Question: Here is my code:
'''
<table border="1"><td>
<table border="1"><tr>
<td>A</td>
<td>
<table border="1"><tr>
<tr>
<td><b>B</b></td>
<td><b>C</b></td>
<td>D</td>
</tr>
<tr>
<td><b>E</b></td>
<td><b>F</b></td>
<td>G</td>
</tr>
<tr>
<td><b>H</b></td>
<td><b>I</b></td>
<td>K</td>
</tr>
</tr></table>
</td>
</tr></table>
<table border="1"><tr>
<td style="width:600px;">L</td>
<td>M</td>
</tr></table>
'''
I am trying to make it like this:
Can somerone please help?
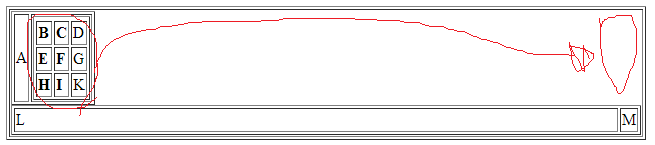
Answer: Here is <URL> !
Here is code
'''
<table border="1"><td>
<table border="1" width="100%"><tr>
<td>A</td>
<td >
<table border="1" align="right"><tr>
<tr>
<td><b>B</b></td>
<td><b>C</b></td>
<td>D</td>
</tr>
<tr>
<td><b>E</b></td>
<td><b>F</b></td>
<td>G</td>
</tr>
<tr>
<td><b>H</b></td>
<td><b>I</b></td>
<td>K</td>
</tr>
</tr></table>
</td>
</tr></table>
<table border="1"><tr>
<td style="width:600px;">L</td>
<td>M</td>
</tr></table>
'''